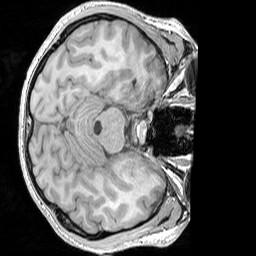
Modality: T1w
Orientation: axial
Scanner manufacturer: siemens
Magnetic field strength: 3 T
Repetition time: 1.83 s
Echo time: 0.00303 s